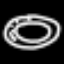
Label: donut